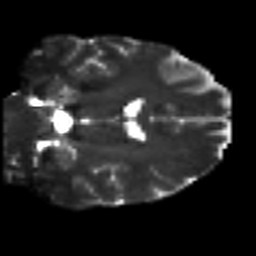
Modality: T2w
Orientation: coronal
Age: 45
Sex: female
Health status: healthy
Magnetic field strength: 3 T
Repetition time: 8.4 s
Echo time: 0.0926 s